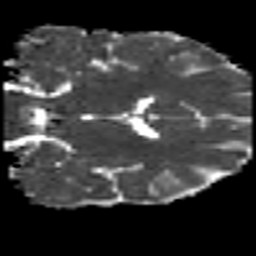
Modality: MD
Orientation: coronal
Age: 24
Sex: male
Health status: healthy
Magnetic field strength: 3 T
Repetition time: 7 s
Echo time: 0.0926 s